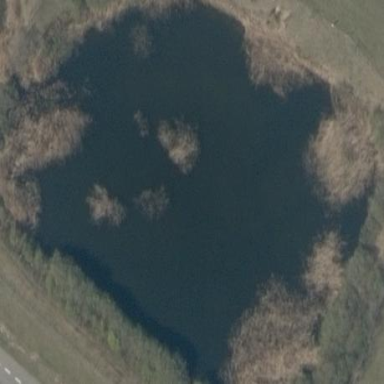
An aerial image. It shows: Peaceful pond surrounded by nature.